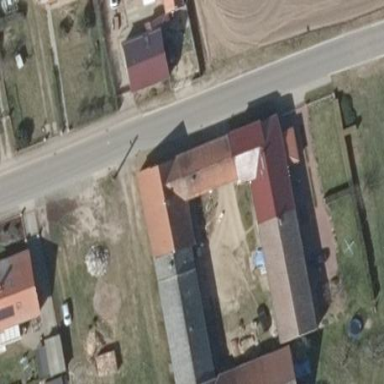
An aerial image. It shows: Gabled building.